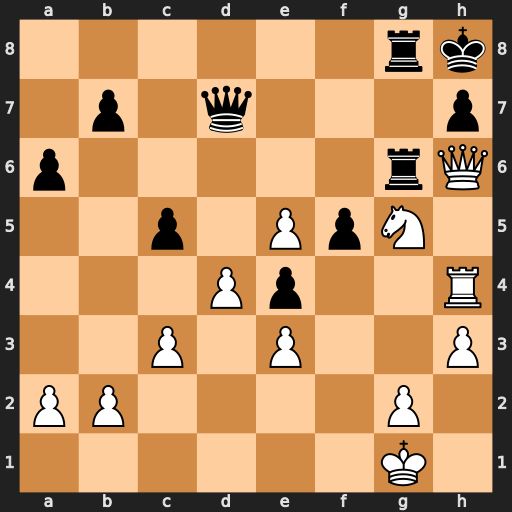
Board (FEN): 6rk/1p1q3p/p5rQ/2p1PpN1/3Pp2R/2P1P2P/PP4P1/6K1
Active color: w
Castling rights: -
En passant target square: -
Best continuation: Qxh7+ Qxh7 Rxh7#